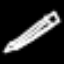
Label: pencil